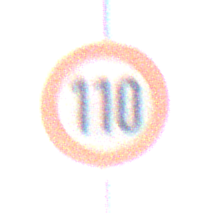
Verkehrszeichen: Geschwindigkeit110
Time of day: MorningAfternoon
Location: Outdoor (RoadRail)
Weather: PartlyCloudy
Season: NotSpecified
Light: Natural